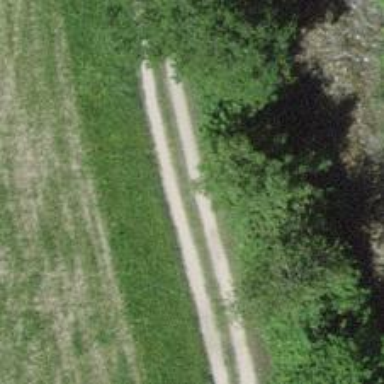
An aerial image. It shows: Compacted grade2 track designated for agricultural motorcars.